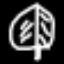
Label: leaf